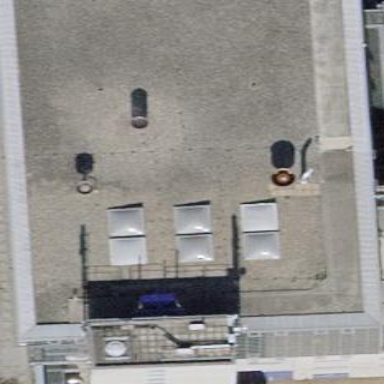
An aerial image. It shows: Part of building.